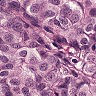
Metastatic tissue present: yes